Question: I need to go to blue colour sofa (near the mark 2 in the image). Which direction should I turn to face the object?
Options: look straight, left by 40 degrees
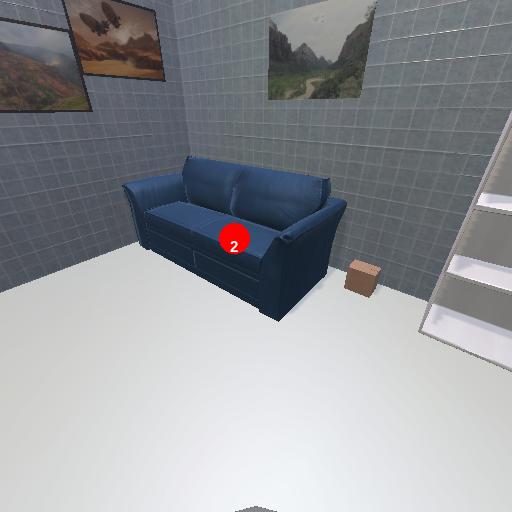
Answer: look straight